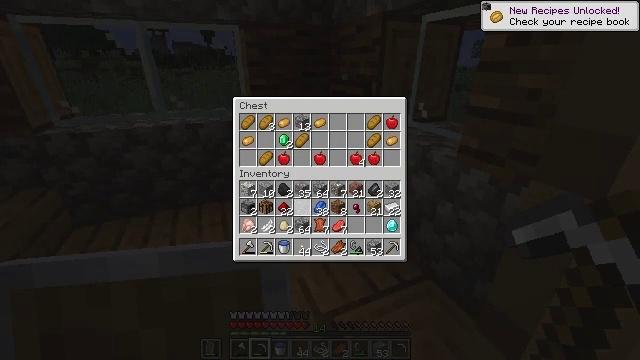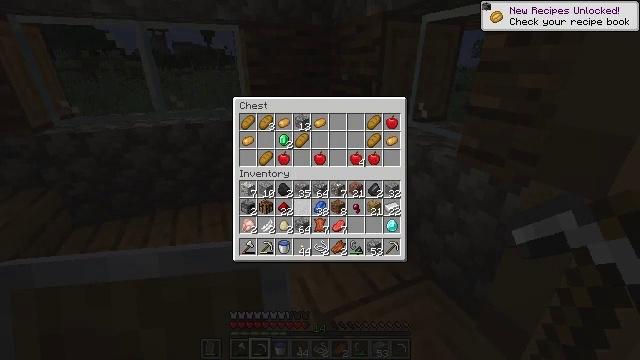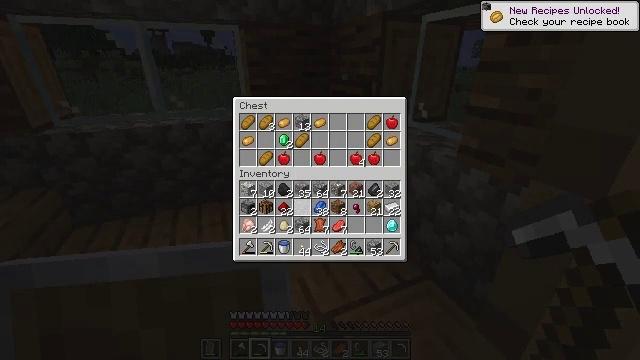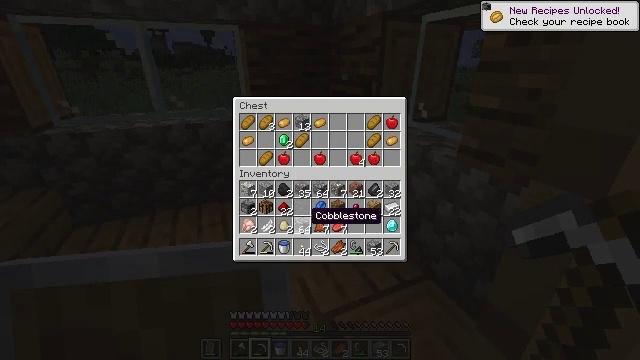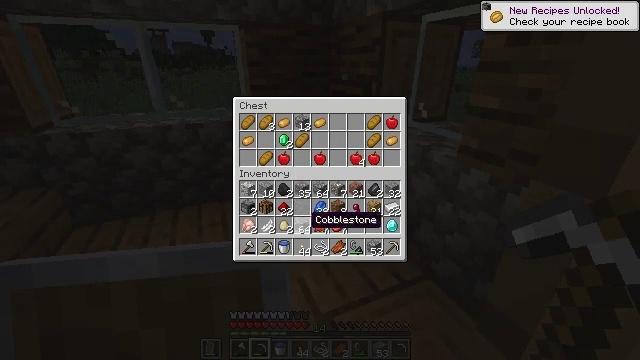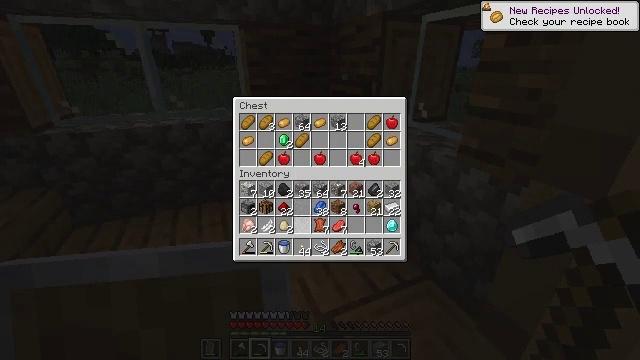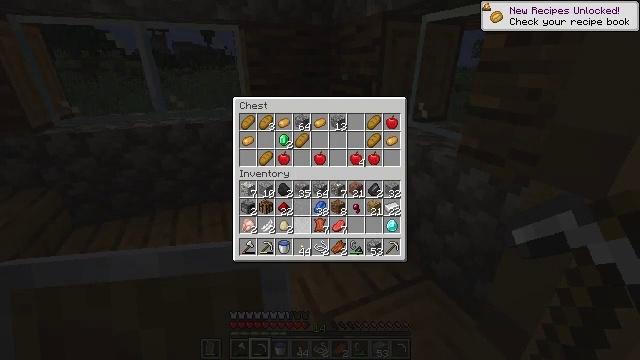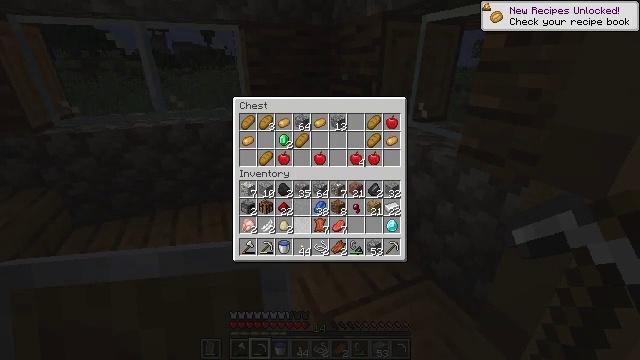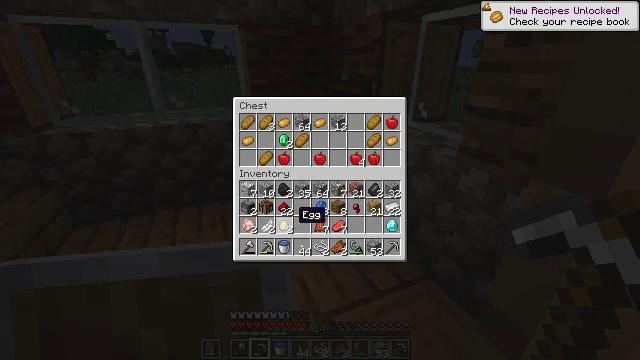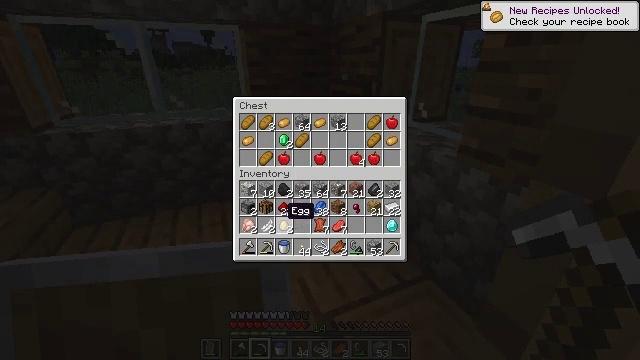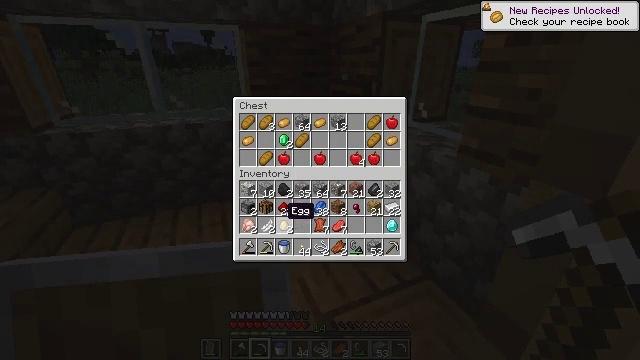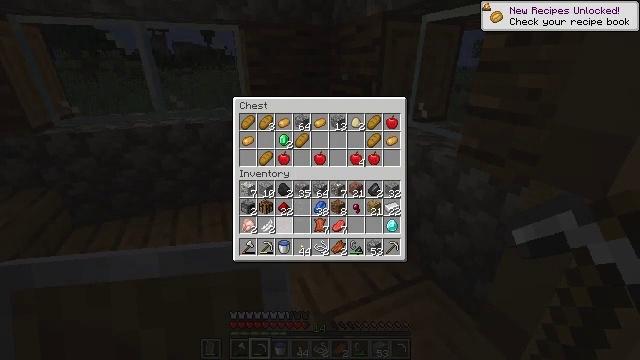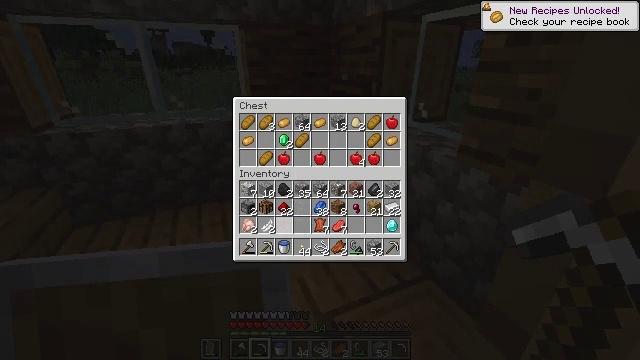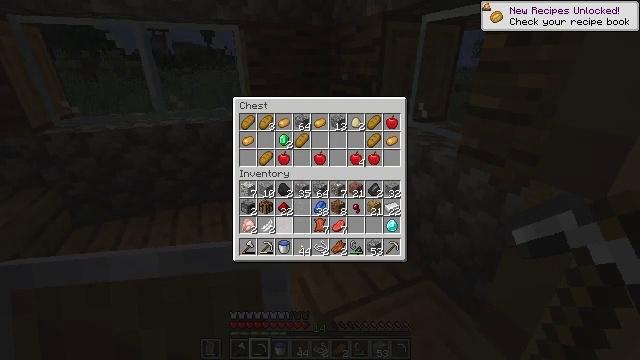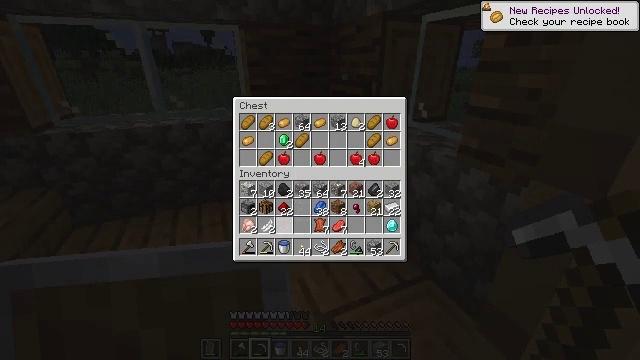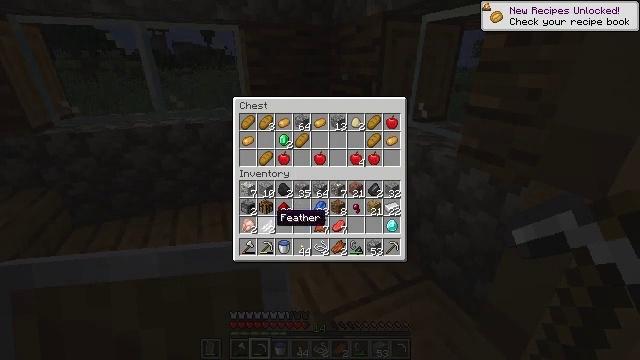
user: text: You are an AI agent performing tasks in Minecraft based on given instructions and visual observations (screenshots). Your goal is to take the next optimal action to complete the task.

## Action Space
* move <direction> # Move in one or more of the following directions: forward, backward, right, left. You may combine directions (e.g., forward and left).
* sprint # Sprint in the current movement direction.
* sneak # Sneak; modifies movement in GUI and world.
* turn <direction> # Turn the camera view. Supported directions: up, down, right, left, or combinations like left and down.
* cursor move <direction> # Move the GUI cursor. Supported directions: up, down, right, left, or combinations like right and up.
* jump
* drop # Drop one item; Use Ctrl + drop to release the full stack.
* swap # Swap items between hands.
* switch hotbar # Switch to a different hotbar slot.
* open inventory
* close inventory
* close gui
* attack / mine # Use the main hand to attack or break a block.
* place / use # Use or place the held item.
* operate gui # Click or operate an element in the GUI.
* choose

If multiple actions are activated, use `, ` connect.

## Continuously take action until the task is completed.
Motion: motion action
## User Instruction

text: Collect the yellow bed from its place.
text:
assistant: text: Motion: sneak, operate gui
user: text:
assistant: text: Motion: sneak, operate gui
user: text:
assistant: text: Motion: sneak, cursor move down
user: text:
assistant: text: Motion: sneak
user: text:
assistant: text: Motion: sneak, operate gui
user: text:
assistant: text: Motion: sneak
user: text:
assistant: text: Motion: sneak
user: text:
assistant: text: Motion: sneak, cursor move left
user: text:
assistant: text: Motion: sneak, cursor move left
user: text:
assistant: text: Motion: sneak
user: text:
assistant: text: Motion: sneak, operate gui
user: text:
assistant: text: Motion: sneak, operate gui
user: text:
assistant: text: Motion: sneak
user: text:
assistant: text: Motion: sneak
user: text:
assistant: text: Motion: sneak, cursor move left
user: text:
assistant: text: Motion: sneak, operate gui
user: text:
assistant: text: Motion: sneak, operate gui
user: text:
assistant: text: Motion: sneak
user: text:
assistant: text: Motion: sneak
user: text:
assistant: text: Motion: sneak
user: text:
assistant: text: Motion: sneak, cursor move left, operate gui
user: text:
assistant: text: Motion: sneak, operate gui
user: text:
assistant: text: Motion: sneak, operate gui
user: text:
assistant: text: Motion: sneak
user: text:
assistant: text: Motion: sneak
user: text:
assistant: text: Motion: sneak, cursor move right
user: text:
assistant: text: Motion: sneak, cursor move right and up
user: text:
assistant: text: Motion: sneak
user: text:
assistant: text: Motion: sneak
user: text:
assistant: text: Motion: sneak, operate gui